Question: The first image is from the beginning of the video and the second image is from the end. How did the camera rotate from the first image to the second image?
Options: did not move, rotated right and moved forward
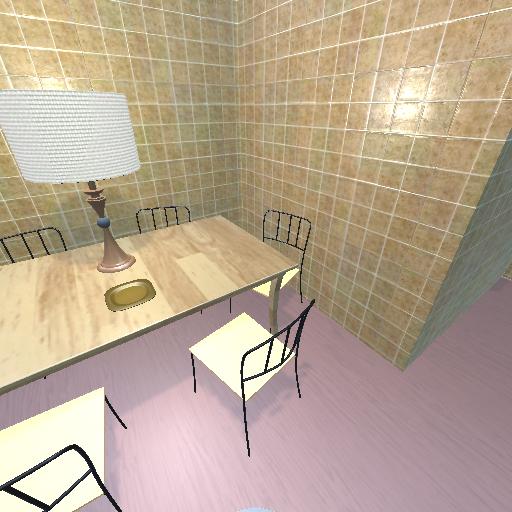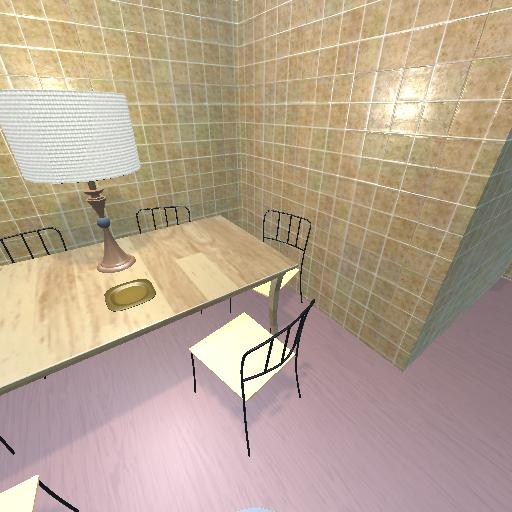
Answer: did not move